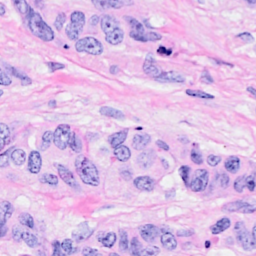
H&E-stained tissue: Breast